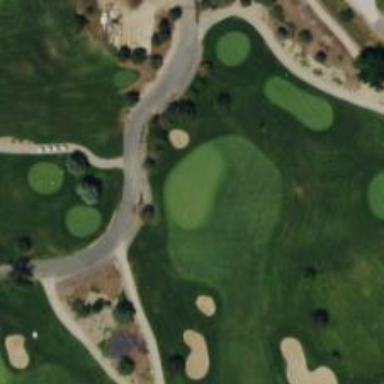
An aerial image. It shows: Golf hole for the sport of golf.